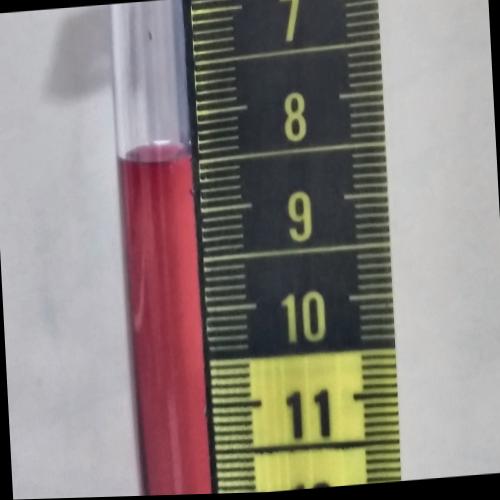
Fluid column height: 8.5 cm